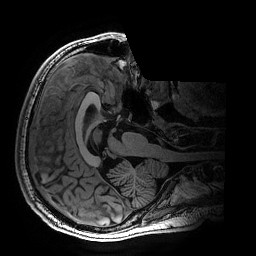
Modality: T1w
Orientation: axial
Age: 26
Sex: male
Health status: healthy
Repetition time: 2.53 s
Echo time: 0.0034 s